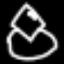
Label: diamond